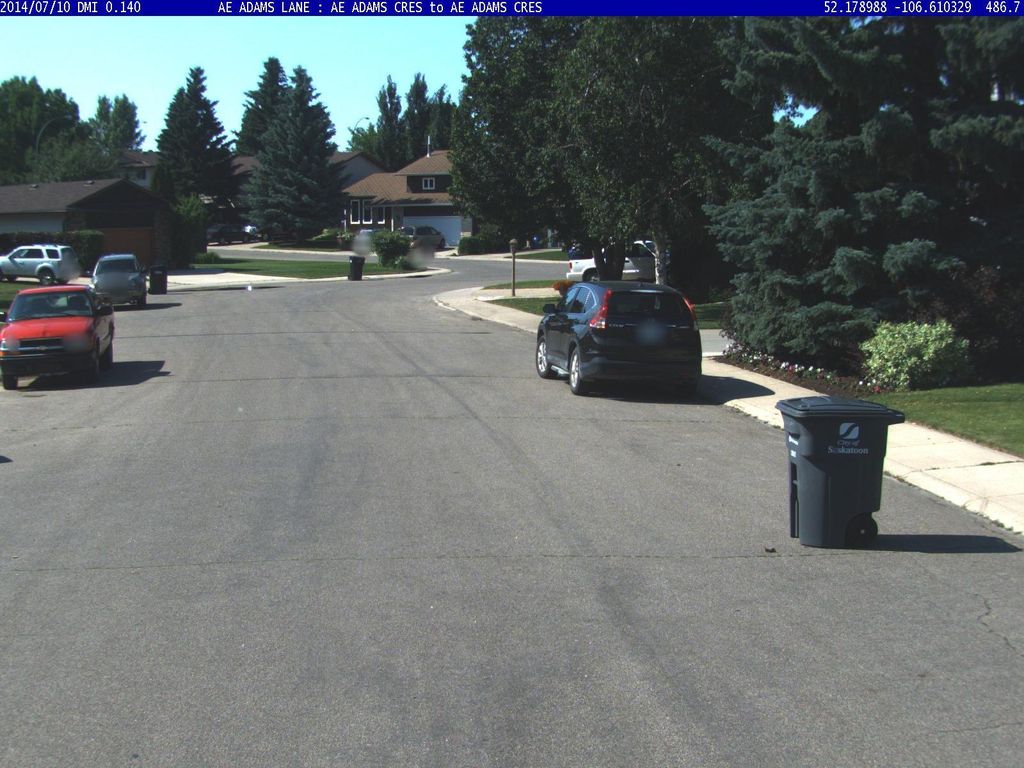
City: saskatoon